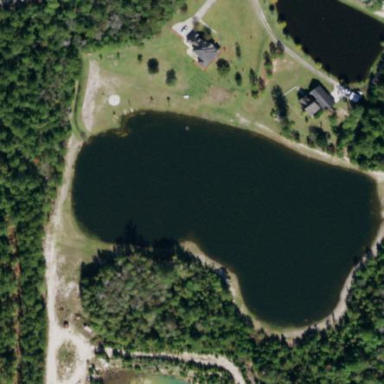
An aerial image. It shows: Peaceful pond surrounded by nature.